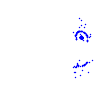
Particle: pion